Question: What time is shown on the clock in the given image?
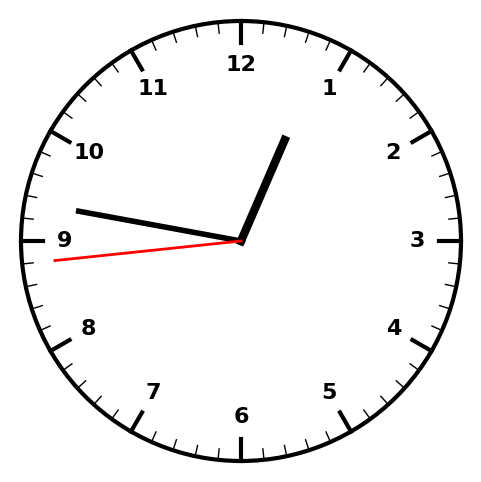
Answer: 12:46:44